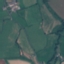
Land use / land cover class: Pasture